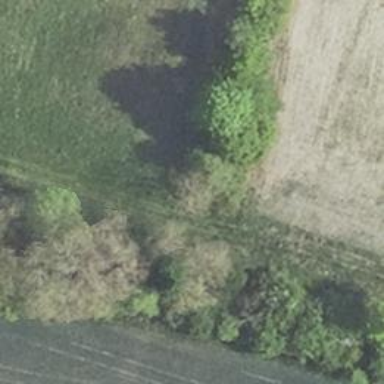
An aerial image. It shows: Row of deciduous trees.